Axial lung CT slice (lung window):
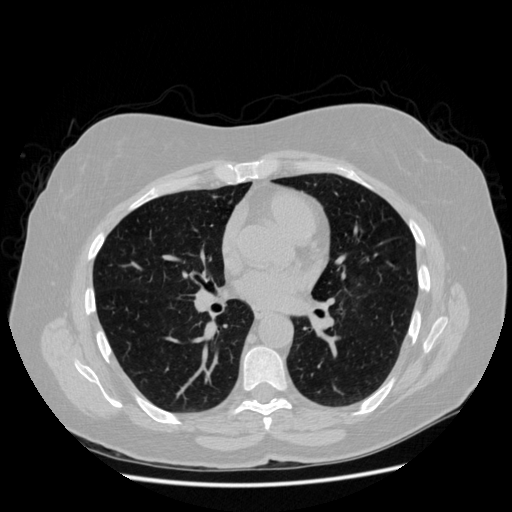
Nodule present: no